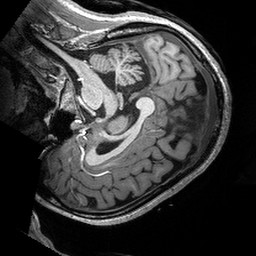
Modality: T1w
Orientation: sagittal
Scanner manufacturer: siemens
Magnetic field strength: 3 T
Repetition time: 2.53 s
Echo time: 0.00288 s